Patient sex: F
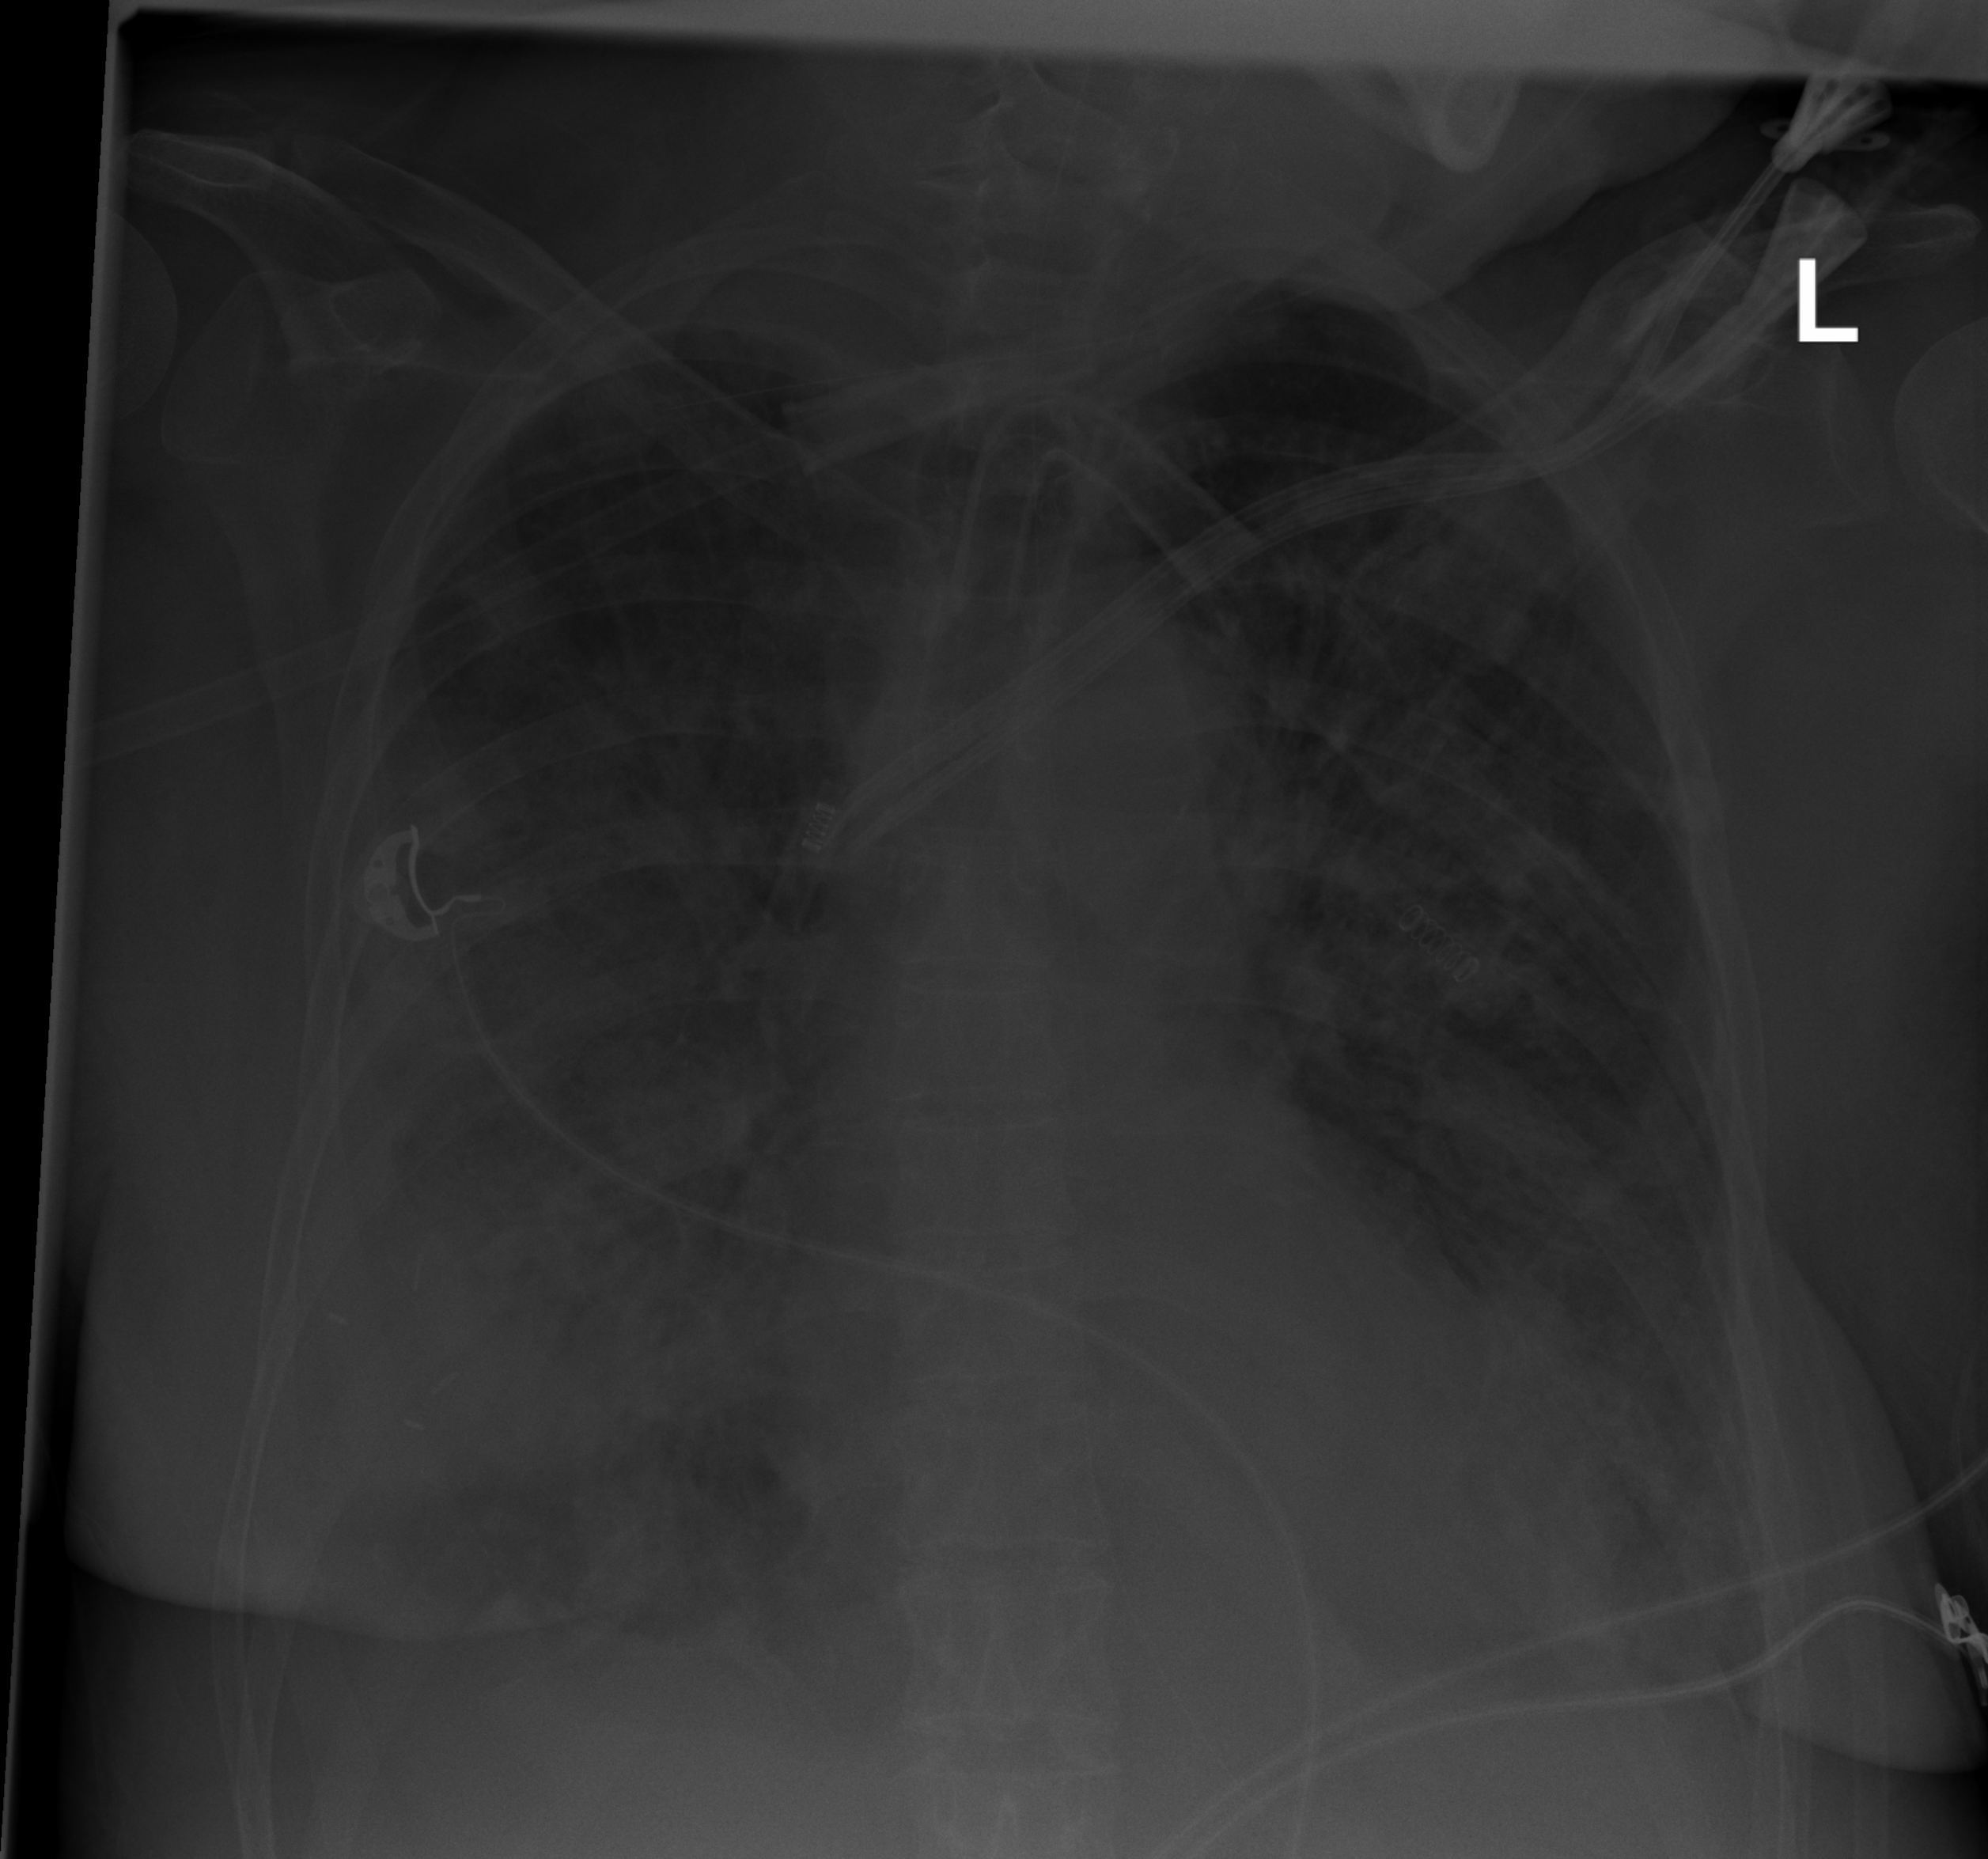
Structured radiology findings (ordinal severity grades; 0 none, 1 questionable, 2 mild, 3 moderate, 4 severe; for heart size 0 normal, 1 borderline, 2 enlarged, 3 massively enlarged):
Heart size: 0
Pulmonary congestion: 2
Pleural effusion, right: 3
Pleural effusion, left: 2
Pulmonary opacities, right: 3
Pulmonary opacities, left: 2
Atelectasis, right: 3
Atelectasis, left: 2